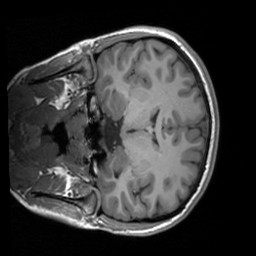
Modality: T1w
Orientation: coronal
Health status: healthy
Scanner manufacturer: siemens
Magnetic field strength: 3 T
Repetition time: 1.9 s
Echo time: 0.00226 s